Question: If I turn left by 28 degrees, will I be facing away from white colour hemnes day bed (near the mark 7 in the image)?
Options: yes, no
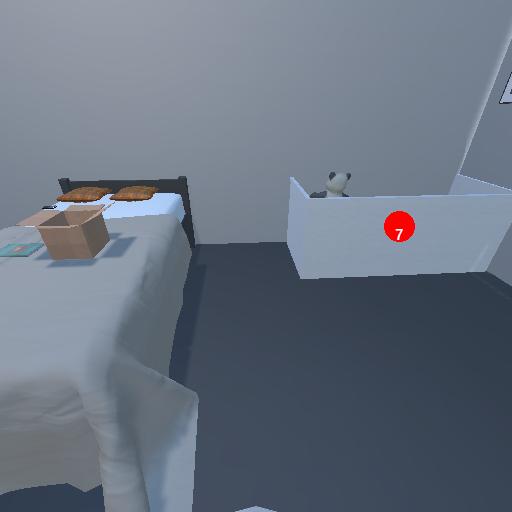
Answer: yes